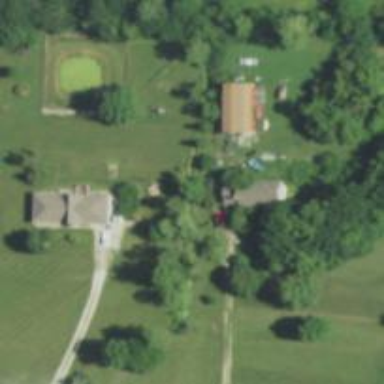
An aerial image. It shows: Driveway.